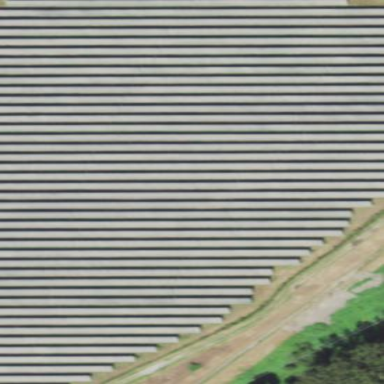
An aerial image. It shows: Solar power plant enclosed by fence. The plant generates electricity using photovoltaic technology.